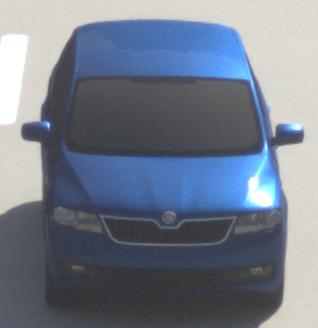
Make: Skoda
Model: Rapid Spaceback 1.2 TSI
Detailed model: Rapid Spaceback
Model produced from: 2013/10
Model produced until: 2015/04
Doors: 5
Color: blue
Road condition: dry road
Daytime: morning or afternoon
Contrast: high contrast